Field crop: maize
Growth stage: 2
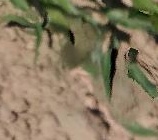
Species: maize